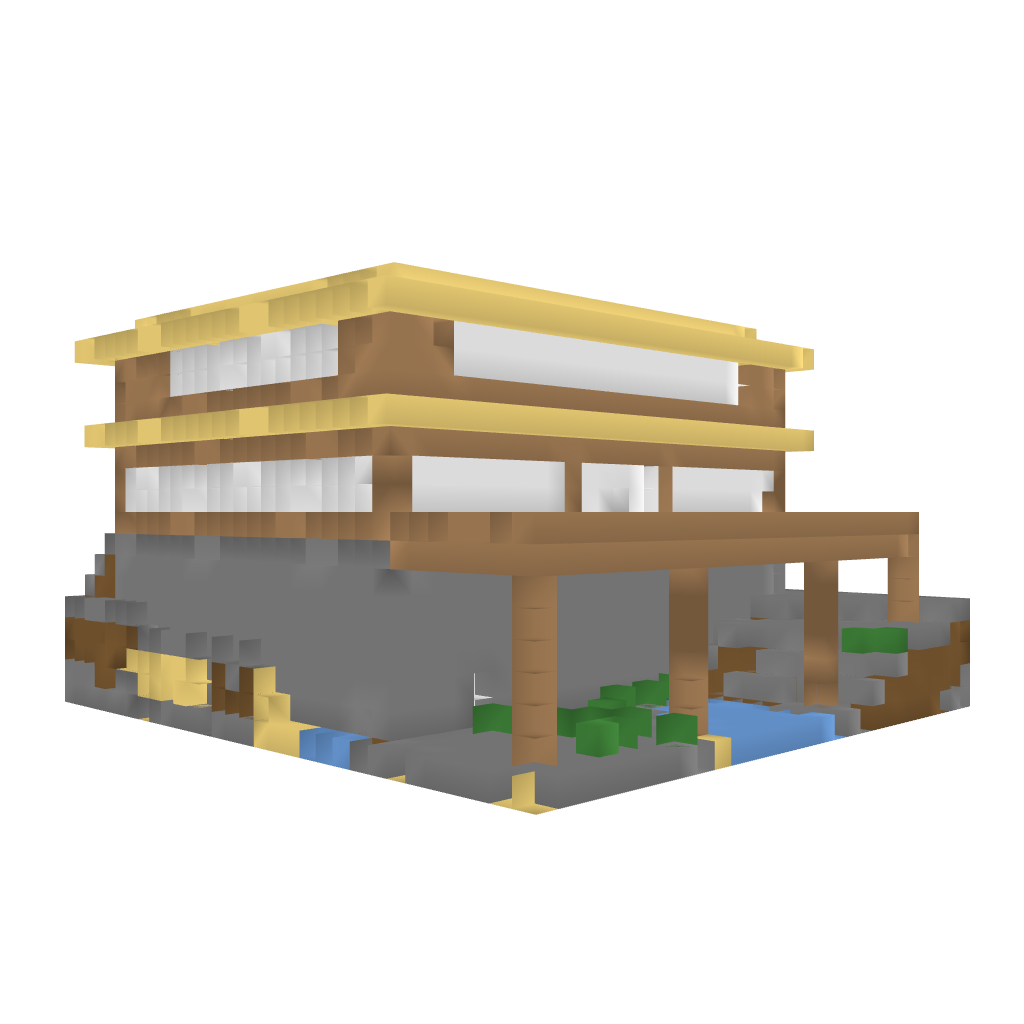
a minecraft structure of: Modern House good quality  bit of water blue grass green and wood